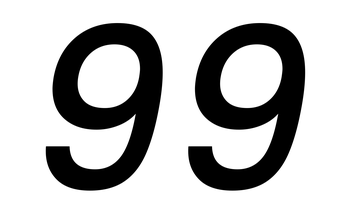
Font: Poppins-MediumItalic